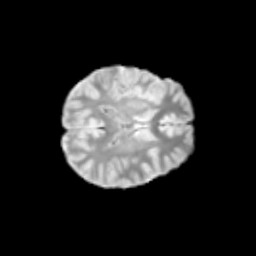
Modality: T2w
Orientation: axial
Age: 12
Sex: female
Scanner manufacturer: siemens
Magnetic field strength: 3 T
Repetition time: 3.8 s
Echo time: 0.07 s